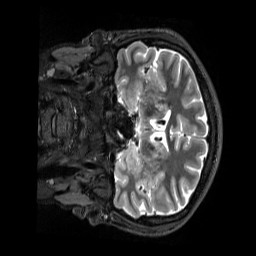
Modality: T2w
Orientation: coronal
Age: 26
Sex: male
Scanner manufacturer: siemens
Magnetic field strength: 3 T
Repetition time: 3.2 s
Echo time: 0.728 s